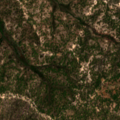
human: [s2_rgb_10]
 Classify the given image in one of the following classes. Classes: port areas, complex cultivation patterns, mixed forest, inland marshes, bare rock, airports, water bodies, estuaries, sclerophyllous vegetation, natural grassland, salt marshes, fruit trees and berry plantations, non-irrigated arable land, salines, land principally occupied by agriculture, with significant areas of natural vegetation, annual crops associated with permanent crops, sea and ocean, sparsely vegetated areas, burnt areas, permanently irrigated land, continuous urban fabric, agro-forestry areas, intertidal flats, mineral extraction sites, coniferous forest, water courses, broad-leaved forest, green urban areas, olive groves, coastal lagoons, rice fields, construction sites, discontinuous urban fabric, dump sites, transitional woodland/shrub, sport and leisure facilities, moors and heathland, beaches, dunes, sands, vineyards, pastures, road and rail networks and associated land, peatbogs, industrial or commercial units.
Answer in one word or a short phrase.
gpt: broad-leaved forest